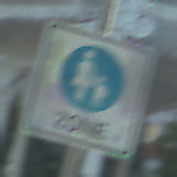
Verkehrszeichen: BeginnFussgaengerzone
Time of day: SunriseSunset
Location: Outdoor (Suburban)
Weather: PartlyCloudy
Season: NotSpecified
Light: Natural